Field crop: maize
Growth stage: 2
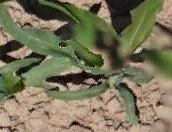
Species: maize